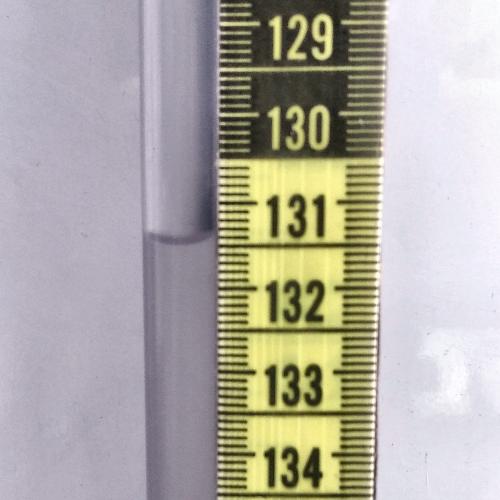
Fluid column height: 131.4 cm